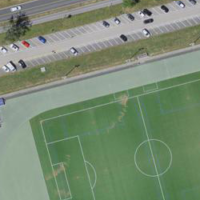
EUNIS habitat code: 53
Species observed at this site:
Amphimallon solstitiale
Echium vulgare